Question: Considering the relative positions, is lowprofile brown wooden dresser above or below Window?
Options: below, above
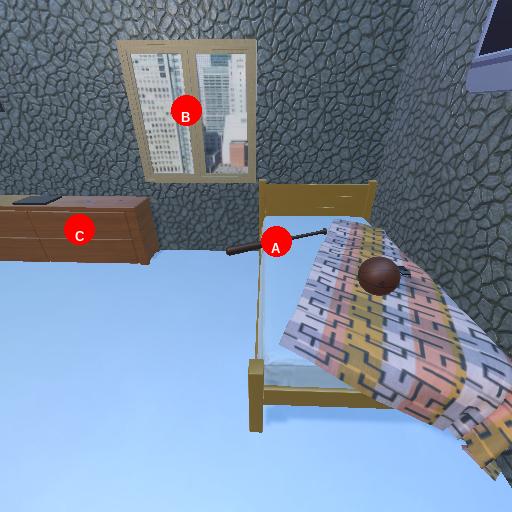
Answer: below